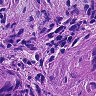
Metastatic tissue present: yes